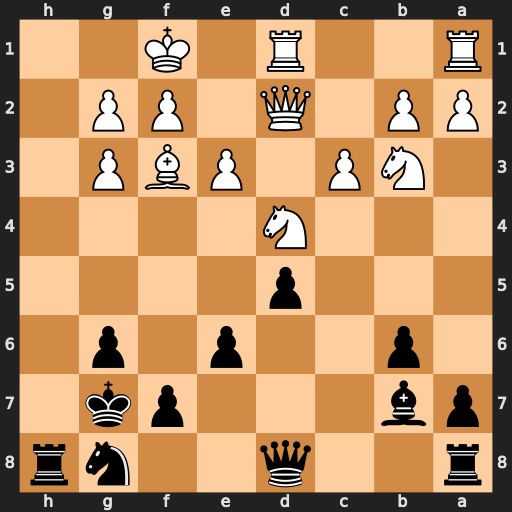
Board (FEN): r2q2nr/pb3pk1/1p2p1p1/3p4/3N4/1NP1PBP1/PP1Q1PP1/R2R1K2
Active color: b
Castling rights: -
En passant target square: -
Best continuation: Rh1+ Ke2 Ba6+ Qd3 Bxd3+